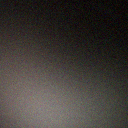
Screen state: off